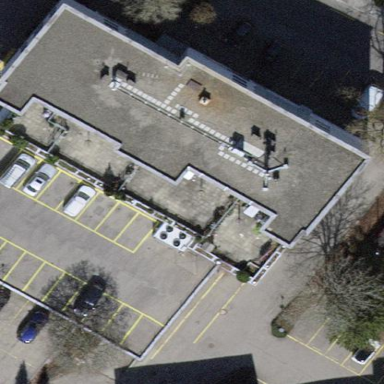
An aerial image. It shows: Supermarket building.